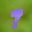
Label: 7